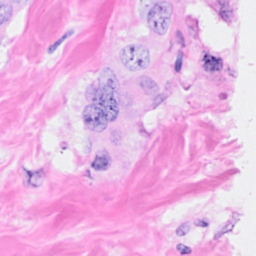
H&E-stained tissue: Breast